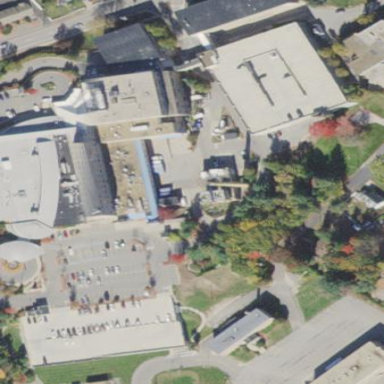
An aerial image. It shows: Healthcare facility identified as hospital.